Aerial crown-view tile of a tropical tree (Barro Colorado Island, Panama), acquired 20241112:
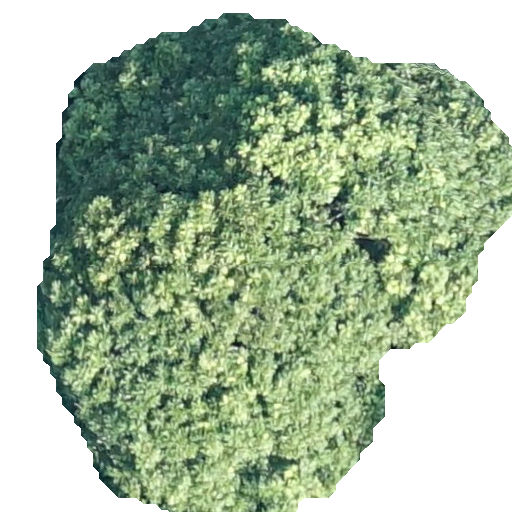
Species: Dipteryx oleifera
GBIF accepted scientific name: Dipteryx oleifera
Crown area: 272.456 m²